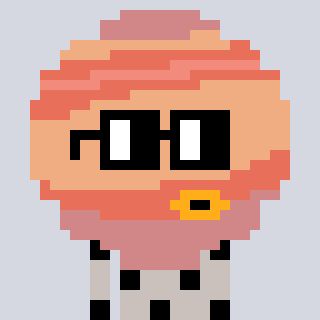
a pixel art character with square black glasses, a jupiter-shaped head and a foggrey-colored body on a cool background